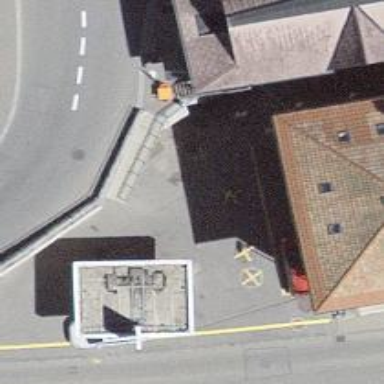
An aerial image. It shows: Toilets.